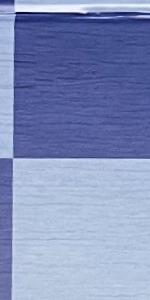
Label: Empty